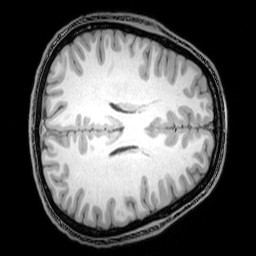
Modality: T1w
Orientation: axial
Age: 24
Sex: male
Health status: healthy
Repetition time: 0.081 s
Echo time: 0.037 s